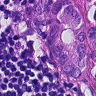
Metastatic tissue present: yes